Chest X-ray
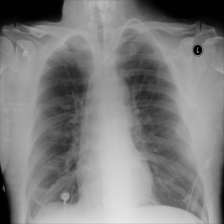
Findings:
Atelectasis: negative
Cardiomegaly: negative
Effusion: negative
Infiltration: negative
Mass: negative
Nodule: negative
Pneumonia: negative
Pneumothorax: negative
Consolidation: negative
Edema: negative
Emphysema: negative
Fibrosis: negative
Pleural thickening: negative
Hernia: negative